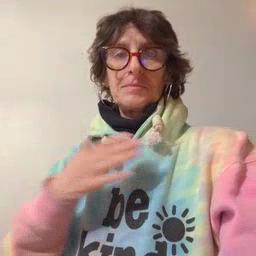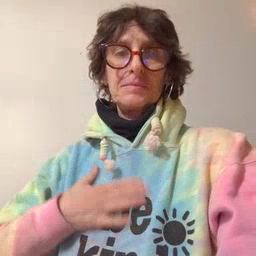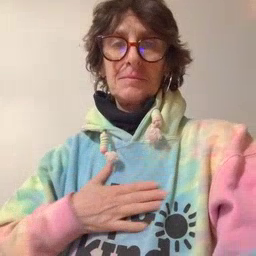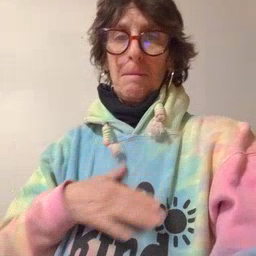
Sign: please